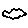
Label: cloud